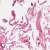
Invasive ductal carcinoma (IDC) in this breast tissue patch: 0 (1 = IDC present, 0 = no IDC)